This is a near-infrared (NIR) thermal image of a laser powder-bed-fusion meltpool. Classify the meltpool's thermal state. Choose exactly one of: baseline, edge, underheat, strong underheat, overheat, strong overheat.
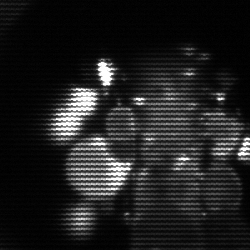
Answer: baseline